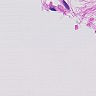
Metastatic tissue present: no